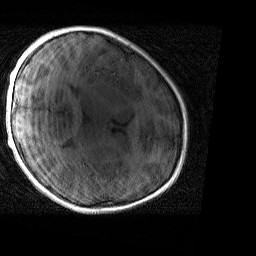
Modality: T1w
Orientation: axial
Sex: male
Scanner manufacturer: siemens
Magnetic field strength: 3 T
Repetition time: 1.9 s
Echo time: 0.00243 s